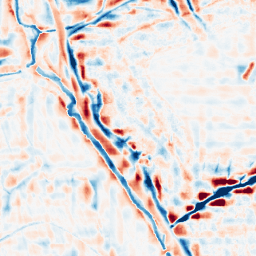
Category: wavelet
Decomposition family: wavelet_reverse_biorthogonal
Decomposition parameters: wavelet: rbio1.3
level: 4
Upsampling method: sinc_blackman
Upsampling parameters: scale: 8
kernel_size: 16
Upsampling scale: 8